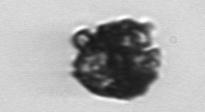
Label: Delphineis